Question: i have the following code that queries a db and populates a datatable.
'''
private DataTable Run(string sql)
{
var conn = new OdbcConnection();
string connString = "[myConnString];";
conn.ConnectionString = connString;
conn.Open();
var da = new OdbcDataAdapter {SelectCommand = conn.CreateCommand()};
da.SelectCommand.CommandText = sql;
var dt = new DataTable();
da.Fill(dt);
da.Dispose();
conn.Close();
return dt;
}
'''
I just ran a profiler on it and it show that it takes a really long time on this line:
'''
da.Fill(dt);
'''
The query only returns about 1000 rows. Here is the profile detail of whats going on inside .net on this call:

Given that i an running a query, converting it into a datatable and then converting that table to a list of objects, is there anything below that I can do to optimize this (somehow convert from the data adapter to list of objects directly ??). I am basically looking for a workaround to this performance bottleneck in this code?
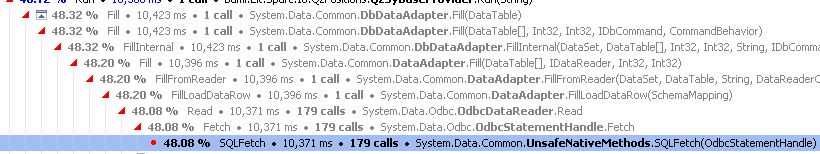
Answer: I think making sure your query runs quickly is the answer. The code cannot be much quicker but optimizing the query can make a huge difference. Can you use SQL profiler and check the execution of the raw SQL query?
For example adding database indexes or returning fewer columns. Network latency can also cause the slowness. Is the database on the same LAN as the code is executing?